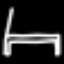
Label: bed